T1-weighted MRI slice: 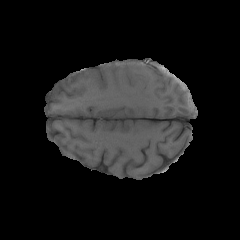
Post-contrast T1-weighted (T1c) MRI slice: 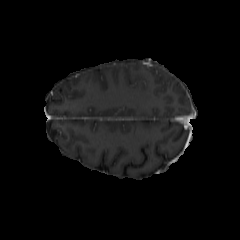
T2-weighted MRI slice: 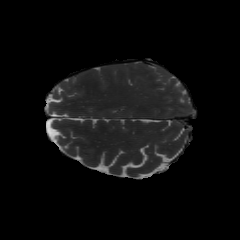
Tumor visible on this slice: no